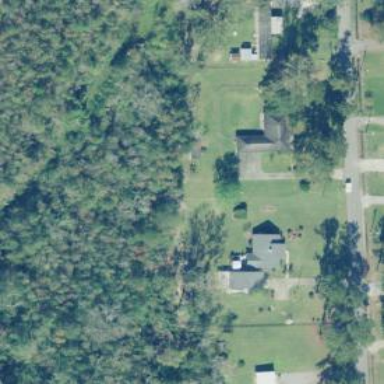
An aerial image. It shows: Driveway.